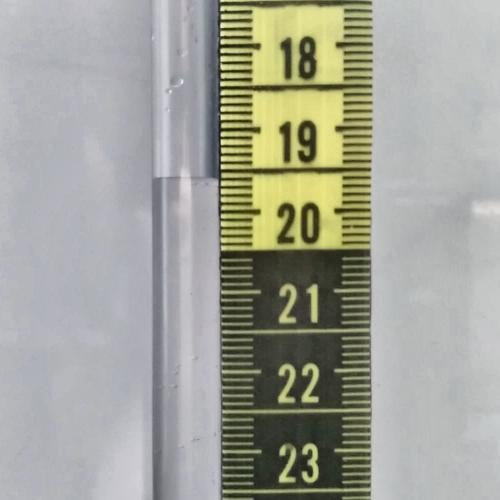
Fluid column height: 19.6 cm